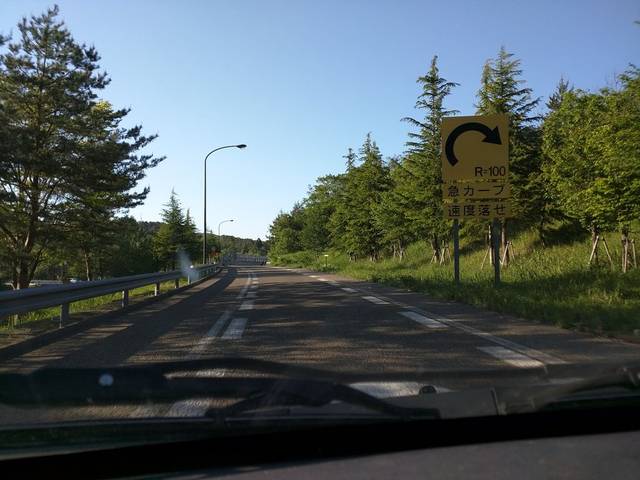
Region: Japan
Coordinates: 37.139, 138.214